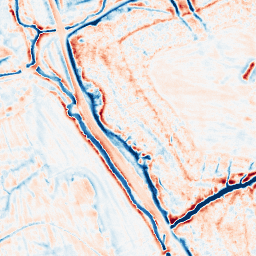
Category: edge_preserving
Decomposition family: bilateral
Decomposition parameters: d: 15
sigma_color: 150
sigma_space: 150
Upsampling method: sinc_hamming
Upsampling parameters: scale: 2
kernel_size: 8
Upsampling scale: 2